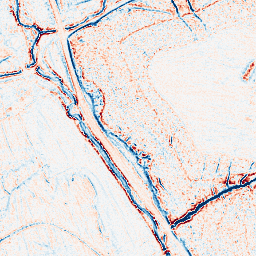
Category: edge_preserving
Decomposition family: anisotropic_diffusion
Decomposition parameters: iterations: 5
kappa: 100
gamma: 0.15
Upsampling method: linear_exact
Upsampling parameters: scale: 4
Upsampling scale: 4